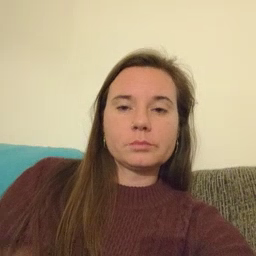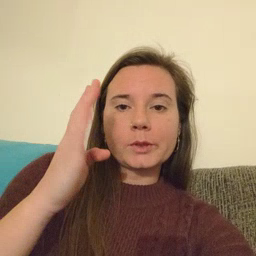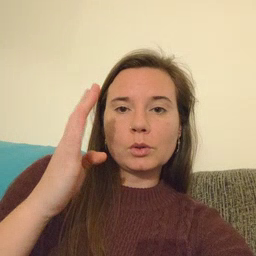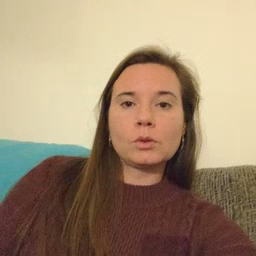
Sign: blue